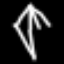
Label: diamond